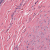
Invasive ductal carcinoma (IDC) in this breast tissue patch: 0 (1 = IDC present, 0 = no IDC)